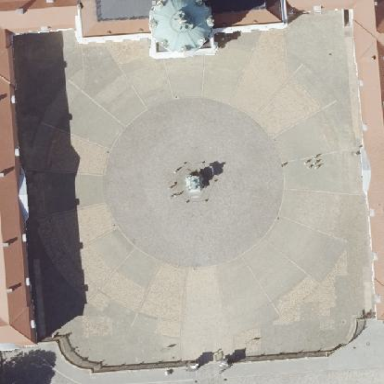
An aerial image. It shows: Picturesque square with cobblestone paving.